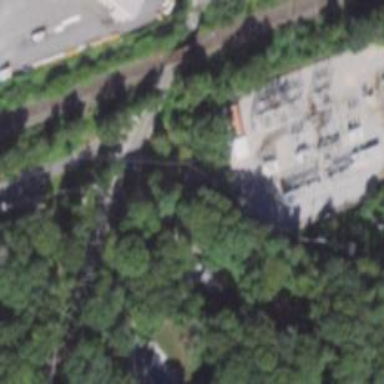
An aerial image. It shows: Outdoor distribution power substation.